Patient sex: M
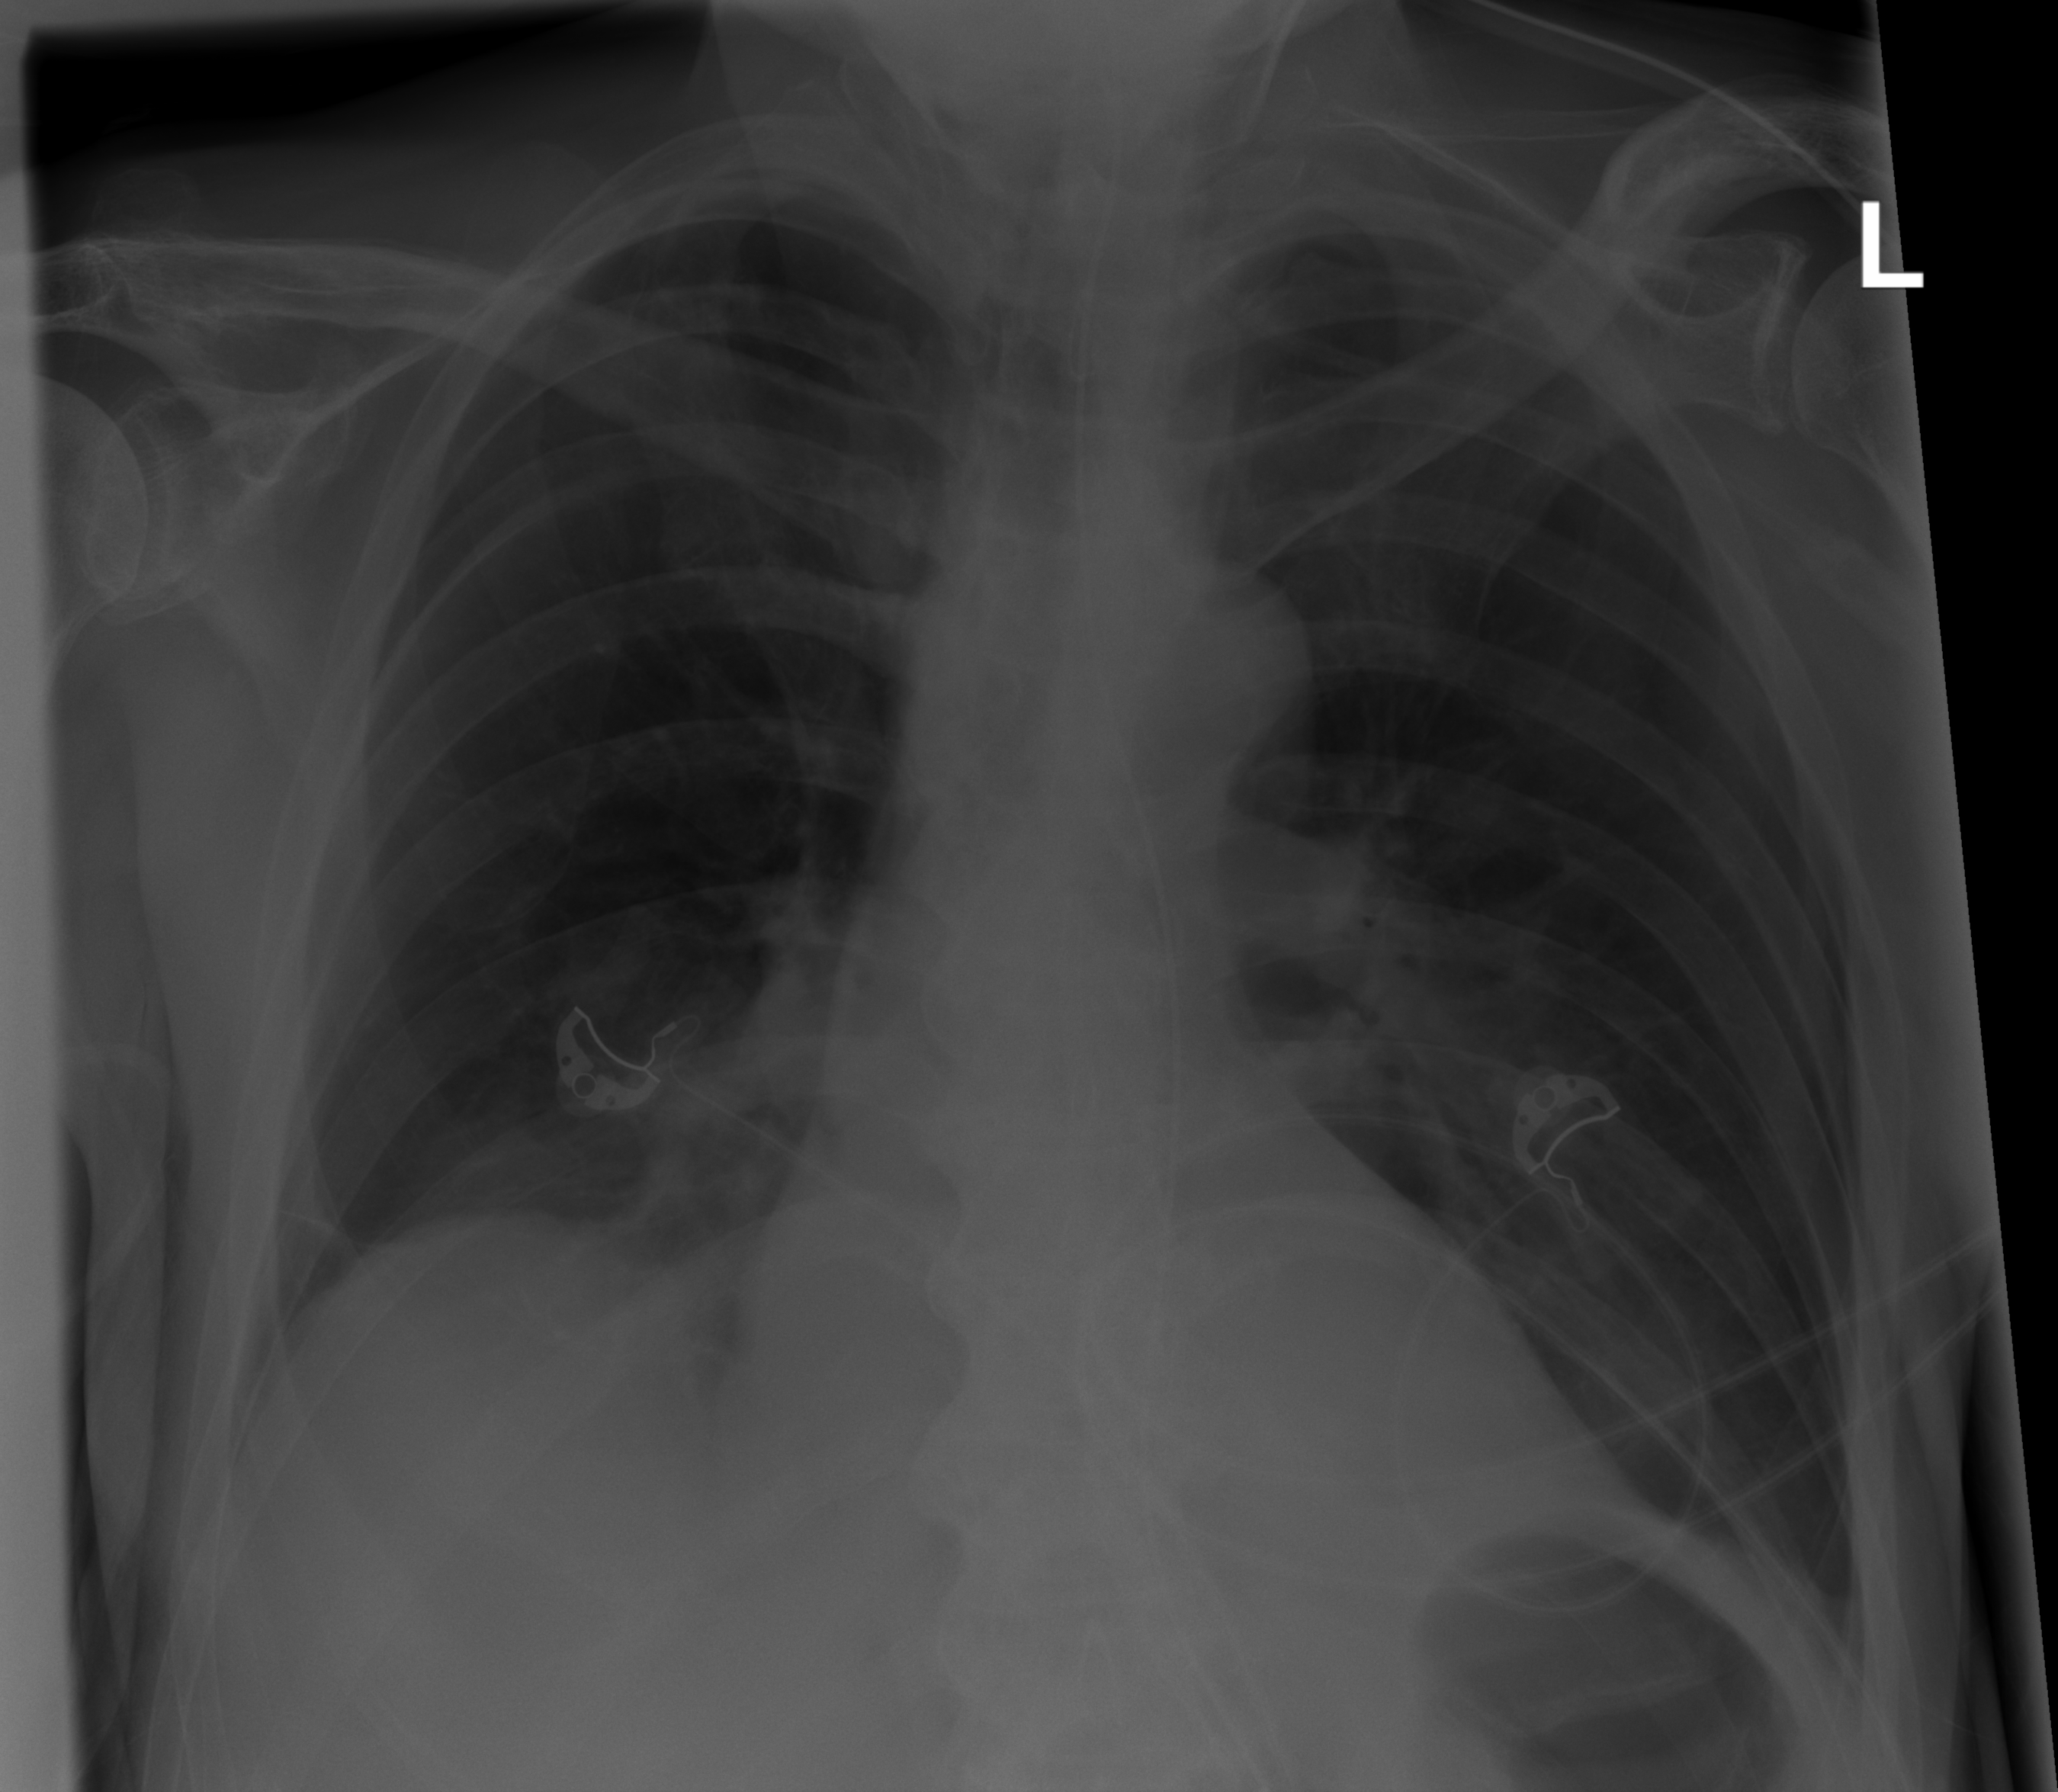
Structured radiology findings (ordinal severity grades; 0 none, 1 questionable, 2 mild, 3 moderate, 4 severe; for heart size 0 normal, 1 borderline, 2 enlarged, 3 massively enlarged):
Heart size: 0
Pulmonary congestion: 0
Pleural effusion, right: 0
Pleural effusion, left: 2
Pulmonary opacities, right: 2
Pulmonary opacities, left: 0
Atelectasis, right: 2
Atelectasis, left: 2